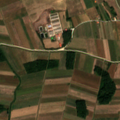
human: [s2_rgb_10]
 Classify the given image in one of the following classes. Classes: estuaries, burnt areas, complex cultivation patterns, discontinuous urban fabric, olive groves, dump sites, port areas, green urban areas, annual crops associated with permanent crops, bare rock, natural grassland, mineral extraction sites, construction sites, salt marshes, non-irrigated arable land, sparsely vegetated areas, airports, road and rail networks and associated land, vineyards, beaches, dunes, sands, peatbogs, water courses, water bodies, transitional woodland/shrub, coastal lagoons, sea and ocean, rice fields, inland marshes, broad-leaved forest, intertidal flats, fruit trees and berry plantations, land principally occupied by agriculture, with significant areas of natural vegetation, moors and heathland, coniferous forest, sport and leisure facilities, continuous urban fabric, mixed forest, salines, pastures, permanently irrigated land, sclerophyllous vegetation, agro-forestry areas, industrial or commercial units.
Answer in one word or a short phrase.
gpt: non-irrigated arable land, complex cultivation patterns, land principally occupied by agriculture, with significant areas of natural vegetation